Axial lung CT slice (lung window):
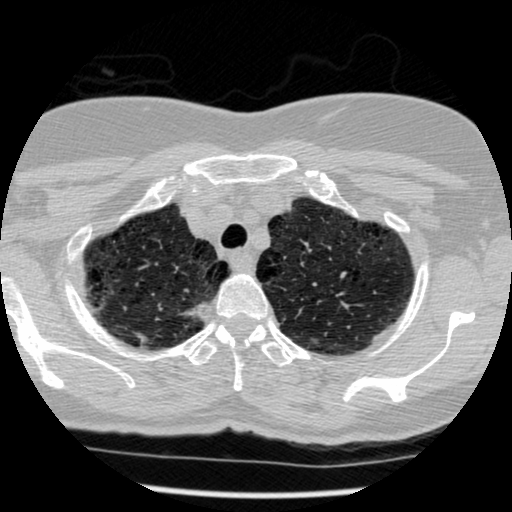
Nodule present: yes
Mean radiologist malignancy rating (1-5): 2